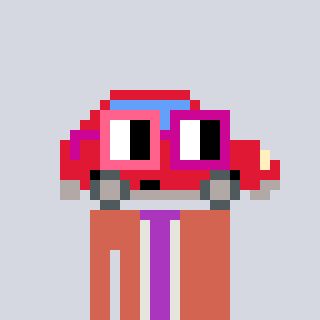
a pixel art character with square pink and red glasses, a car-shaped head and a peachy-colored body on a cool background